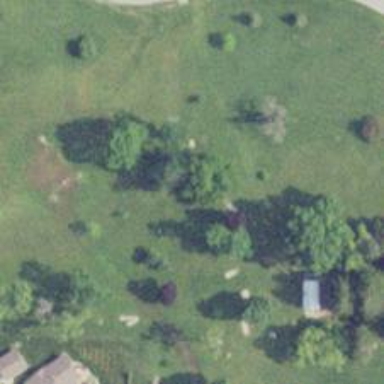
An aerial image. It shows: Disc golf fairway with hole for the sport of disc golf.